Aerial crown-view tile of a tropical tree (Barro Colorado Island, Panama), acquired 20240918:
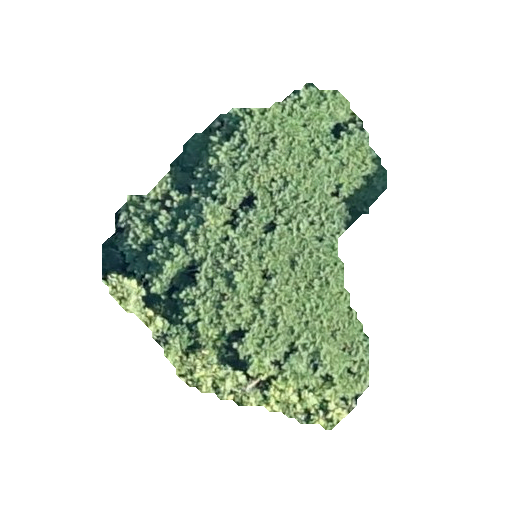
Species: Jacaranda copaia
GBIF accepted scientific name: Jacaranda copaia
Crown area: 99.899 m²